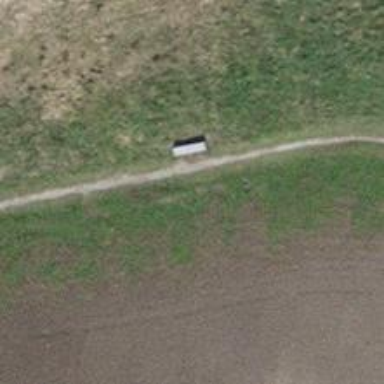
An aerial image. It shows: Bench.